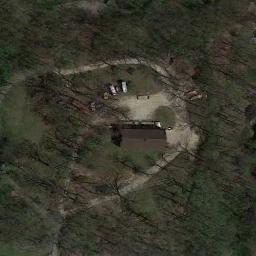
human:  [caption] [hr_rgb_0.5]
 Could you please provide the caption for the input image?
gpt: In a sparse residential area there is a house and many withered trees .

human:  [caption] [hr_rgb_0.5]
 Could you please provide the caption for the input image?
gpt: There are circular swimming pools beside this house .

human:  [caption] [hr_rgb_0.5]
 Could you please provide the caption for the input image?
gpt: The sparse residential is on the grass next to some trees and a lake .

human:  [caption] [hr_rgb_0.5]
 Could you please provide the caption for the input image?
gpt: Many trees are around the sparse residential .

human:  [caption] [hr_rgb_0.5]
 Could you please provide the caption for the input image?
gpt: A sparse residential area with many withered trees and a building .